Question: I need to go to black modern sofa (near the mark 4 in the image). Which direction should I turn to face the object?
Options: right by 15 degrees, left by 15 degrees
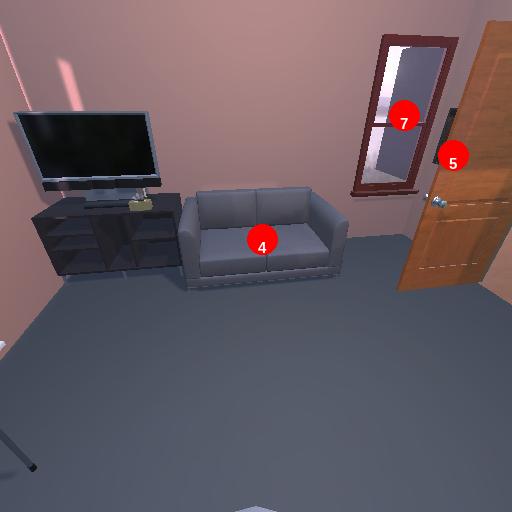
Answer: right by 15 degrees